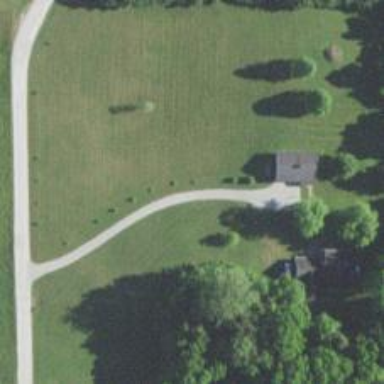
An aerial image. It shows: Driveway leading to service road.